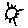
Label: sun